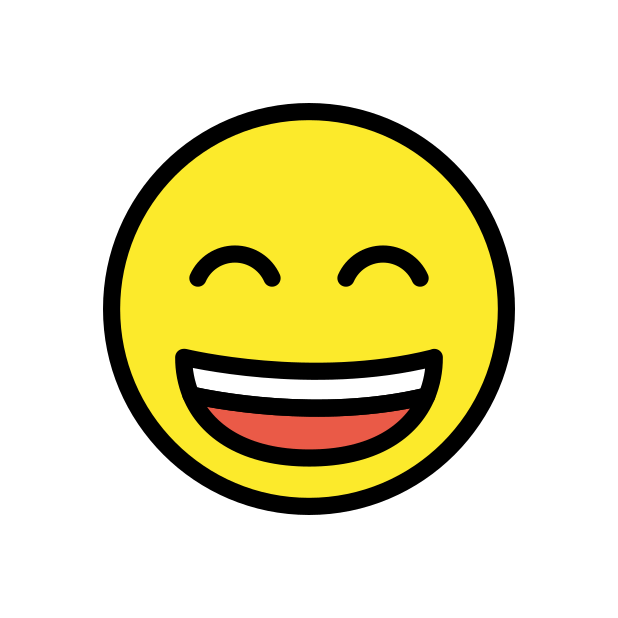
grinning face with smiling eyes